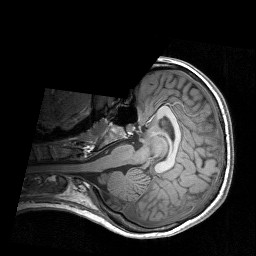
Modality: T1w
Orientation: axial
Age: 22
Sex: female
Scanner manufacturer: siemens
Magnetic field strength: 3 T
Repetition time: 1.9 s
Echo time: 0.00226 s